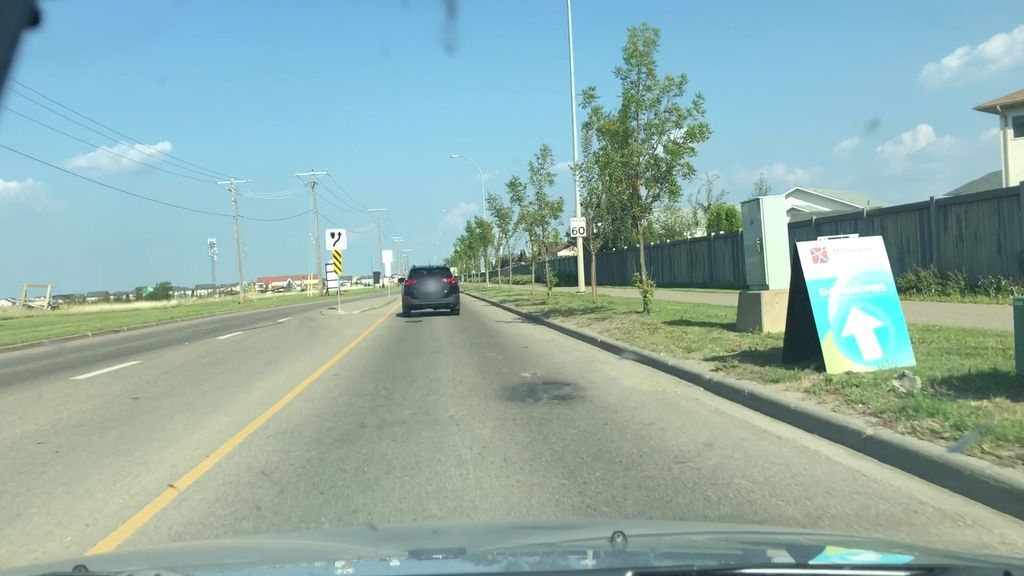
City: edmonton